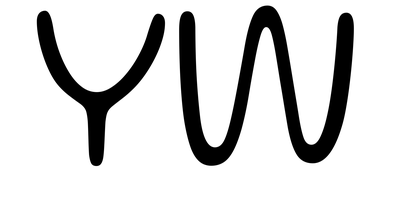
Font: Gluten_ExtraLight